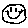
Label: smiley face